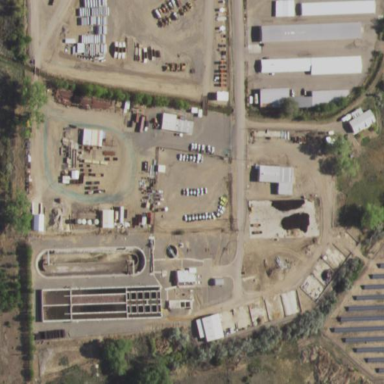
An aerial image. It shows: Wastewater plant.